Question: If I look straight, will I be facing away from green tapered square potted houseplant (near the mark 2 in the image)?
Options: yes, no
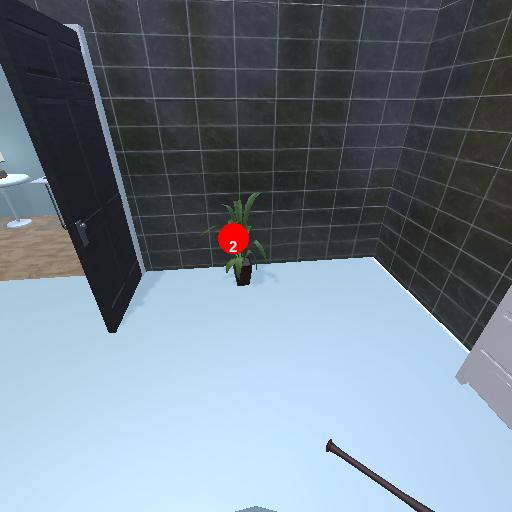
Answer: yes